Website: lowes
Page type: billing-address
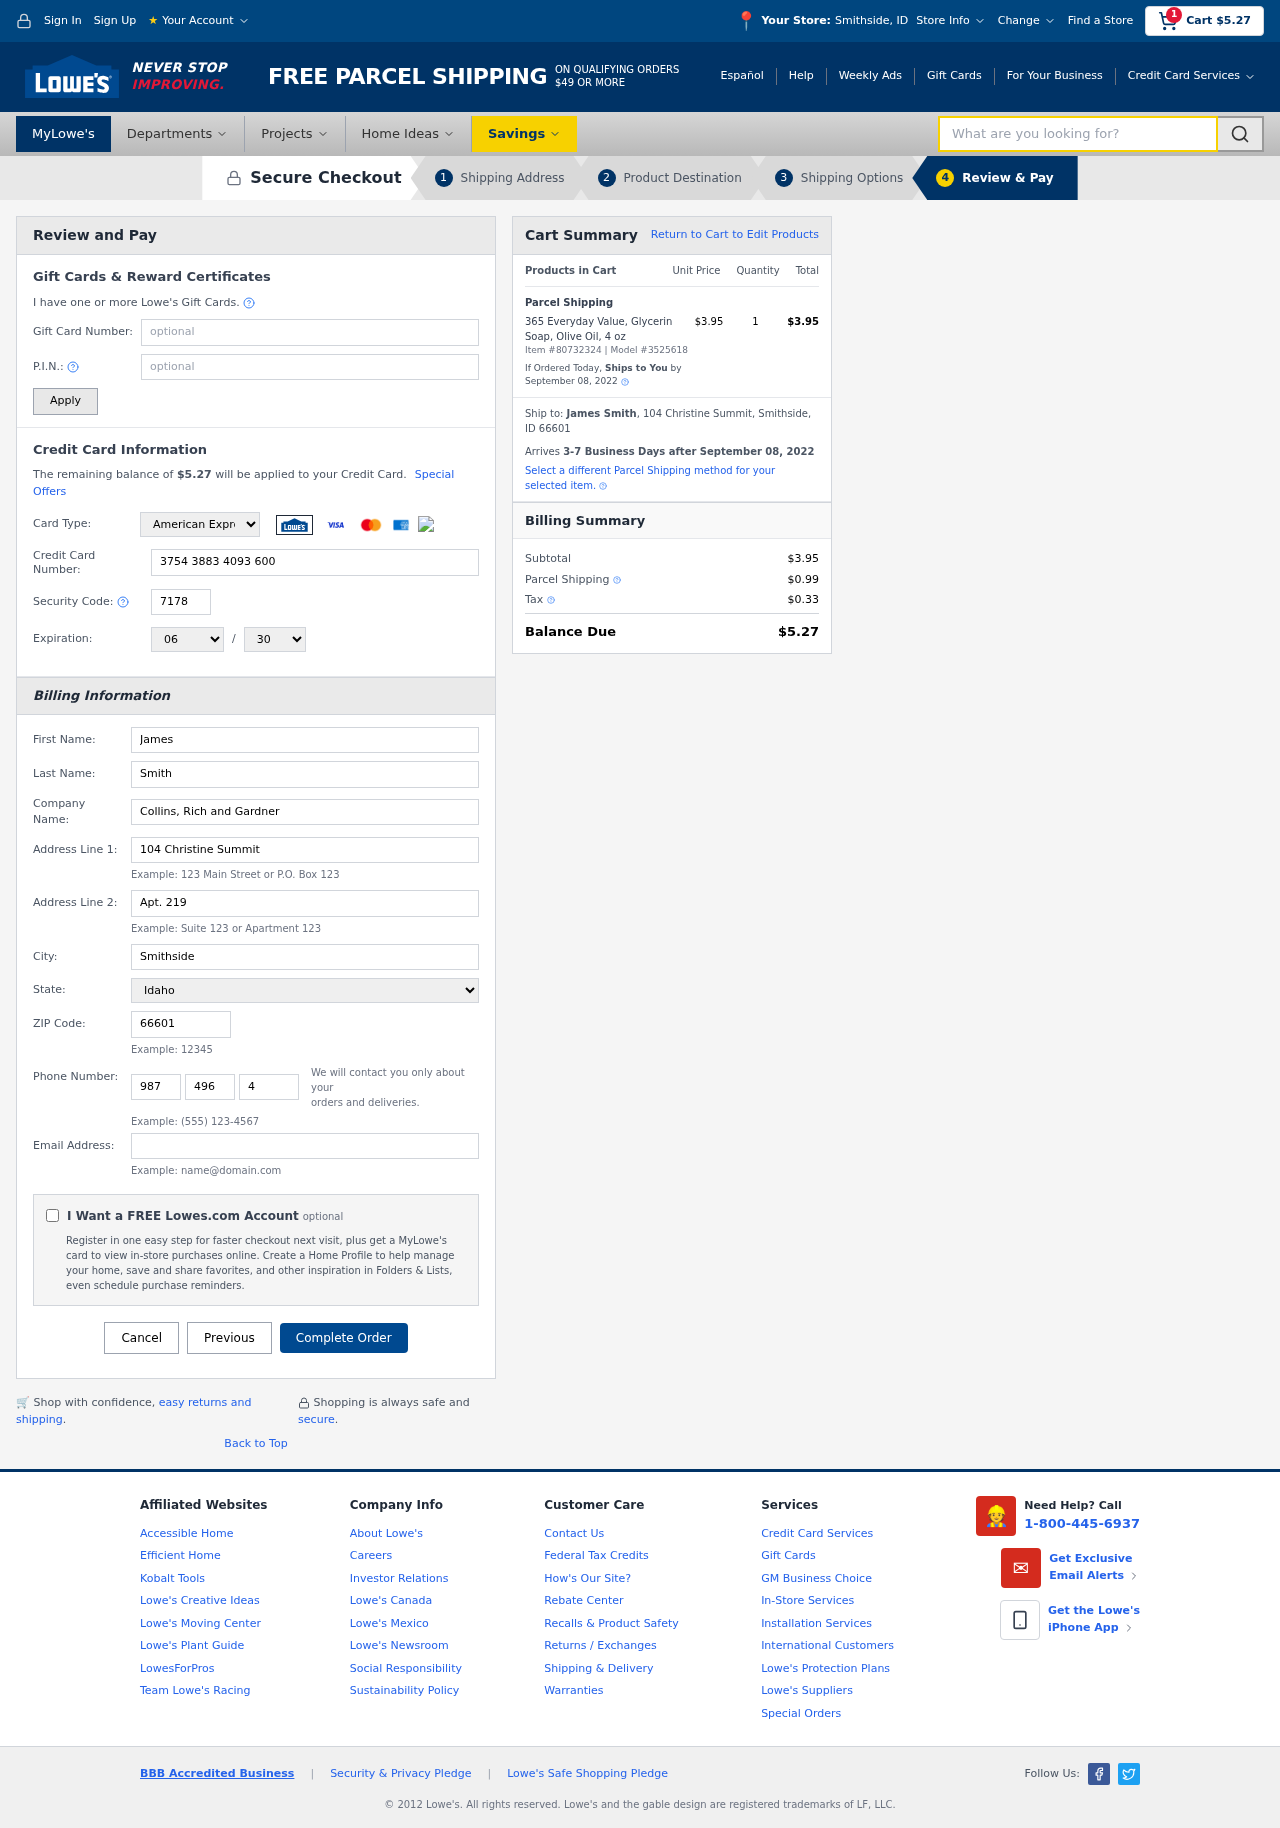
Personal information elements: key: PII_CARD_CVV
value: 7178
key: PII_CARD_EXPIRY_MONTH
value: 06
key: PII_CARD_EXPIRY_YEAR
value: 30
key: PII_CARD_NUMBER
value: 3754 3883 4093 600
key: PII_CARD_TYPE
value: American Express
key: PII_CITY
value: Smithside
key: PII_CITY_STATE
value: Smithside, ID
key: PII_COMPANY
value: Collins, Rich and Gardner
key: PII_EMAIL
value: james.smith@hotmail.com
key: PII_FIRSTNAME
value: James
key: PII_FULLNAME
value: James Smith
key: PII_LASTNAME
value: Smith
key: PII_PHONE_AREA
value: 987
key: PII_PHONE_PREFIX
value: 496
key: PII_PHONE_SUFFIX
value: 4797
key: PII_POSTCODE
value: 66601
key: PII_STATE
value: Idaho
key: PII_STREET
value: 104 Christine Summit
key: PII_STREET2
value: Apt. 219
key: PII_CITY_STATE_ZIP
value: Smithside, ID 66601
Product elements: key: PRODUCT1_NAME
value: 365 Everyday Value, Glycerin Soap, Olive Oil, 4 oz
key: PRODUCT1_PRICE
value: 3.95
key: PRODUCT1_QUANTITY
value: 1
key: PRODUCT_ITEM_NUMBER
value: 80732324
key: PRODUCT_MODEL_NUMBER
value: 3525618
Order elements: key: ORDER_SUBTOTAL
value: $5.27
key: ORDER_TOTAL
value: $5.27
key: ORDER_SHIPPING_DATE
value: September 08, 2022
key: ORDER_SUBTOTAL
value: $3.95
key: ORDER_DELIVERY_DATE
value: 3-7 Business Days after September 08, 2022
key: ORDER_SHIPPING_DATE2
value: September 08, 2022
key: ORDER_SUBTOTAL2
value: $3.95
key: ORDER_SHIPPING_COST
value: $0.99
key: ORDER_TAX
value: $0.33
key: ORDER_TOTAL2
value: $5.27
Search elements: key: HEADER_SEARCH
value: What are you looking for?